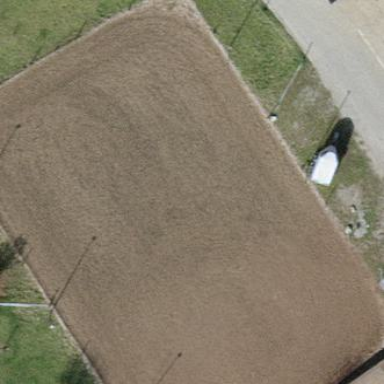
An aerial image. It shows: Equestrian pitch for leisure land activities.